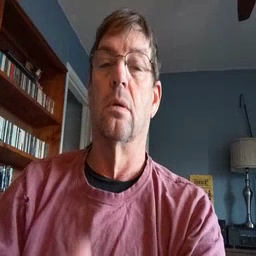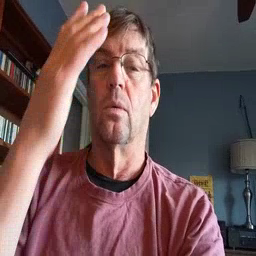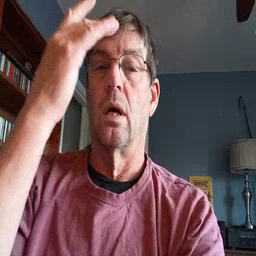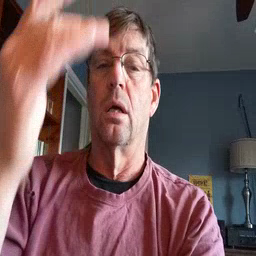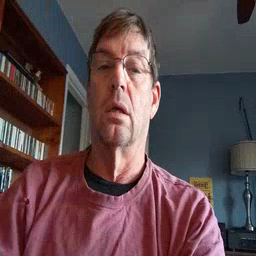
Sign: why